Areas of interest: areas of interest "Park Square"
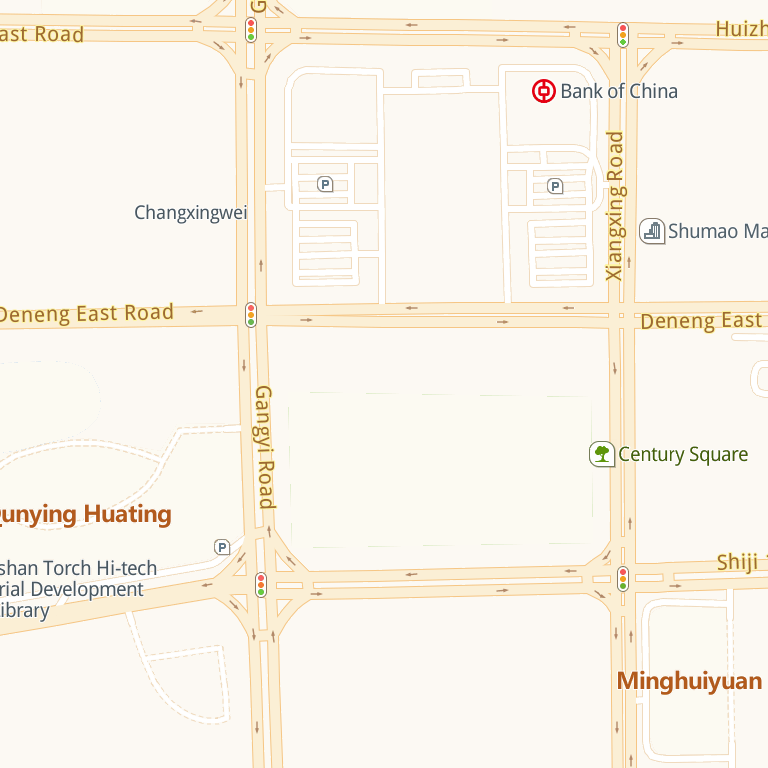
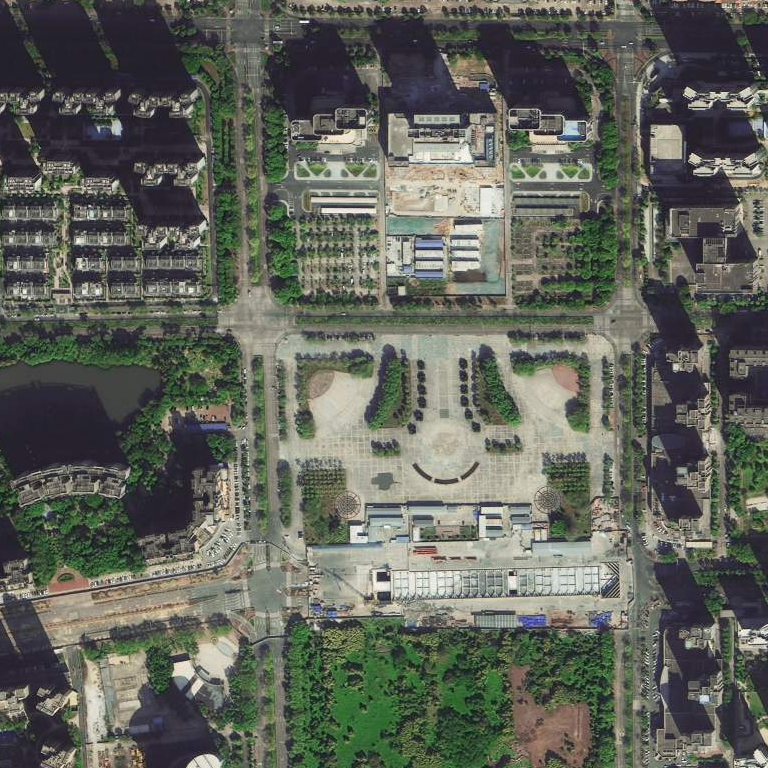